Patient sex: M
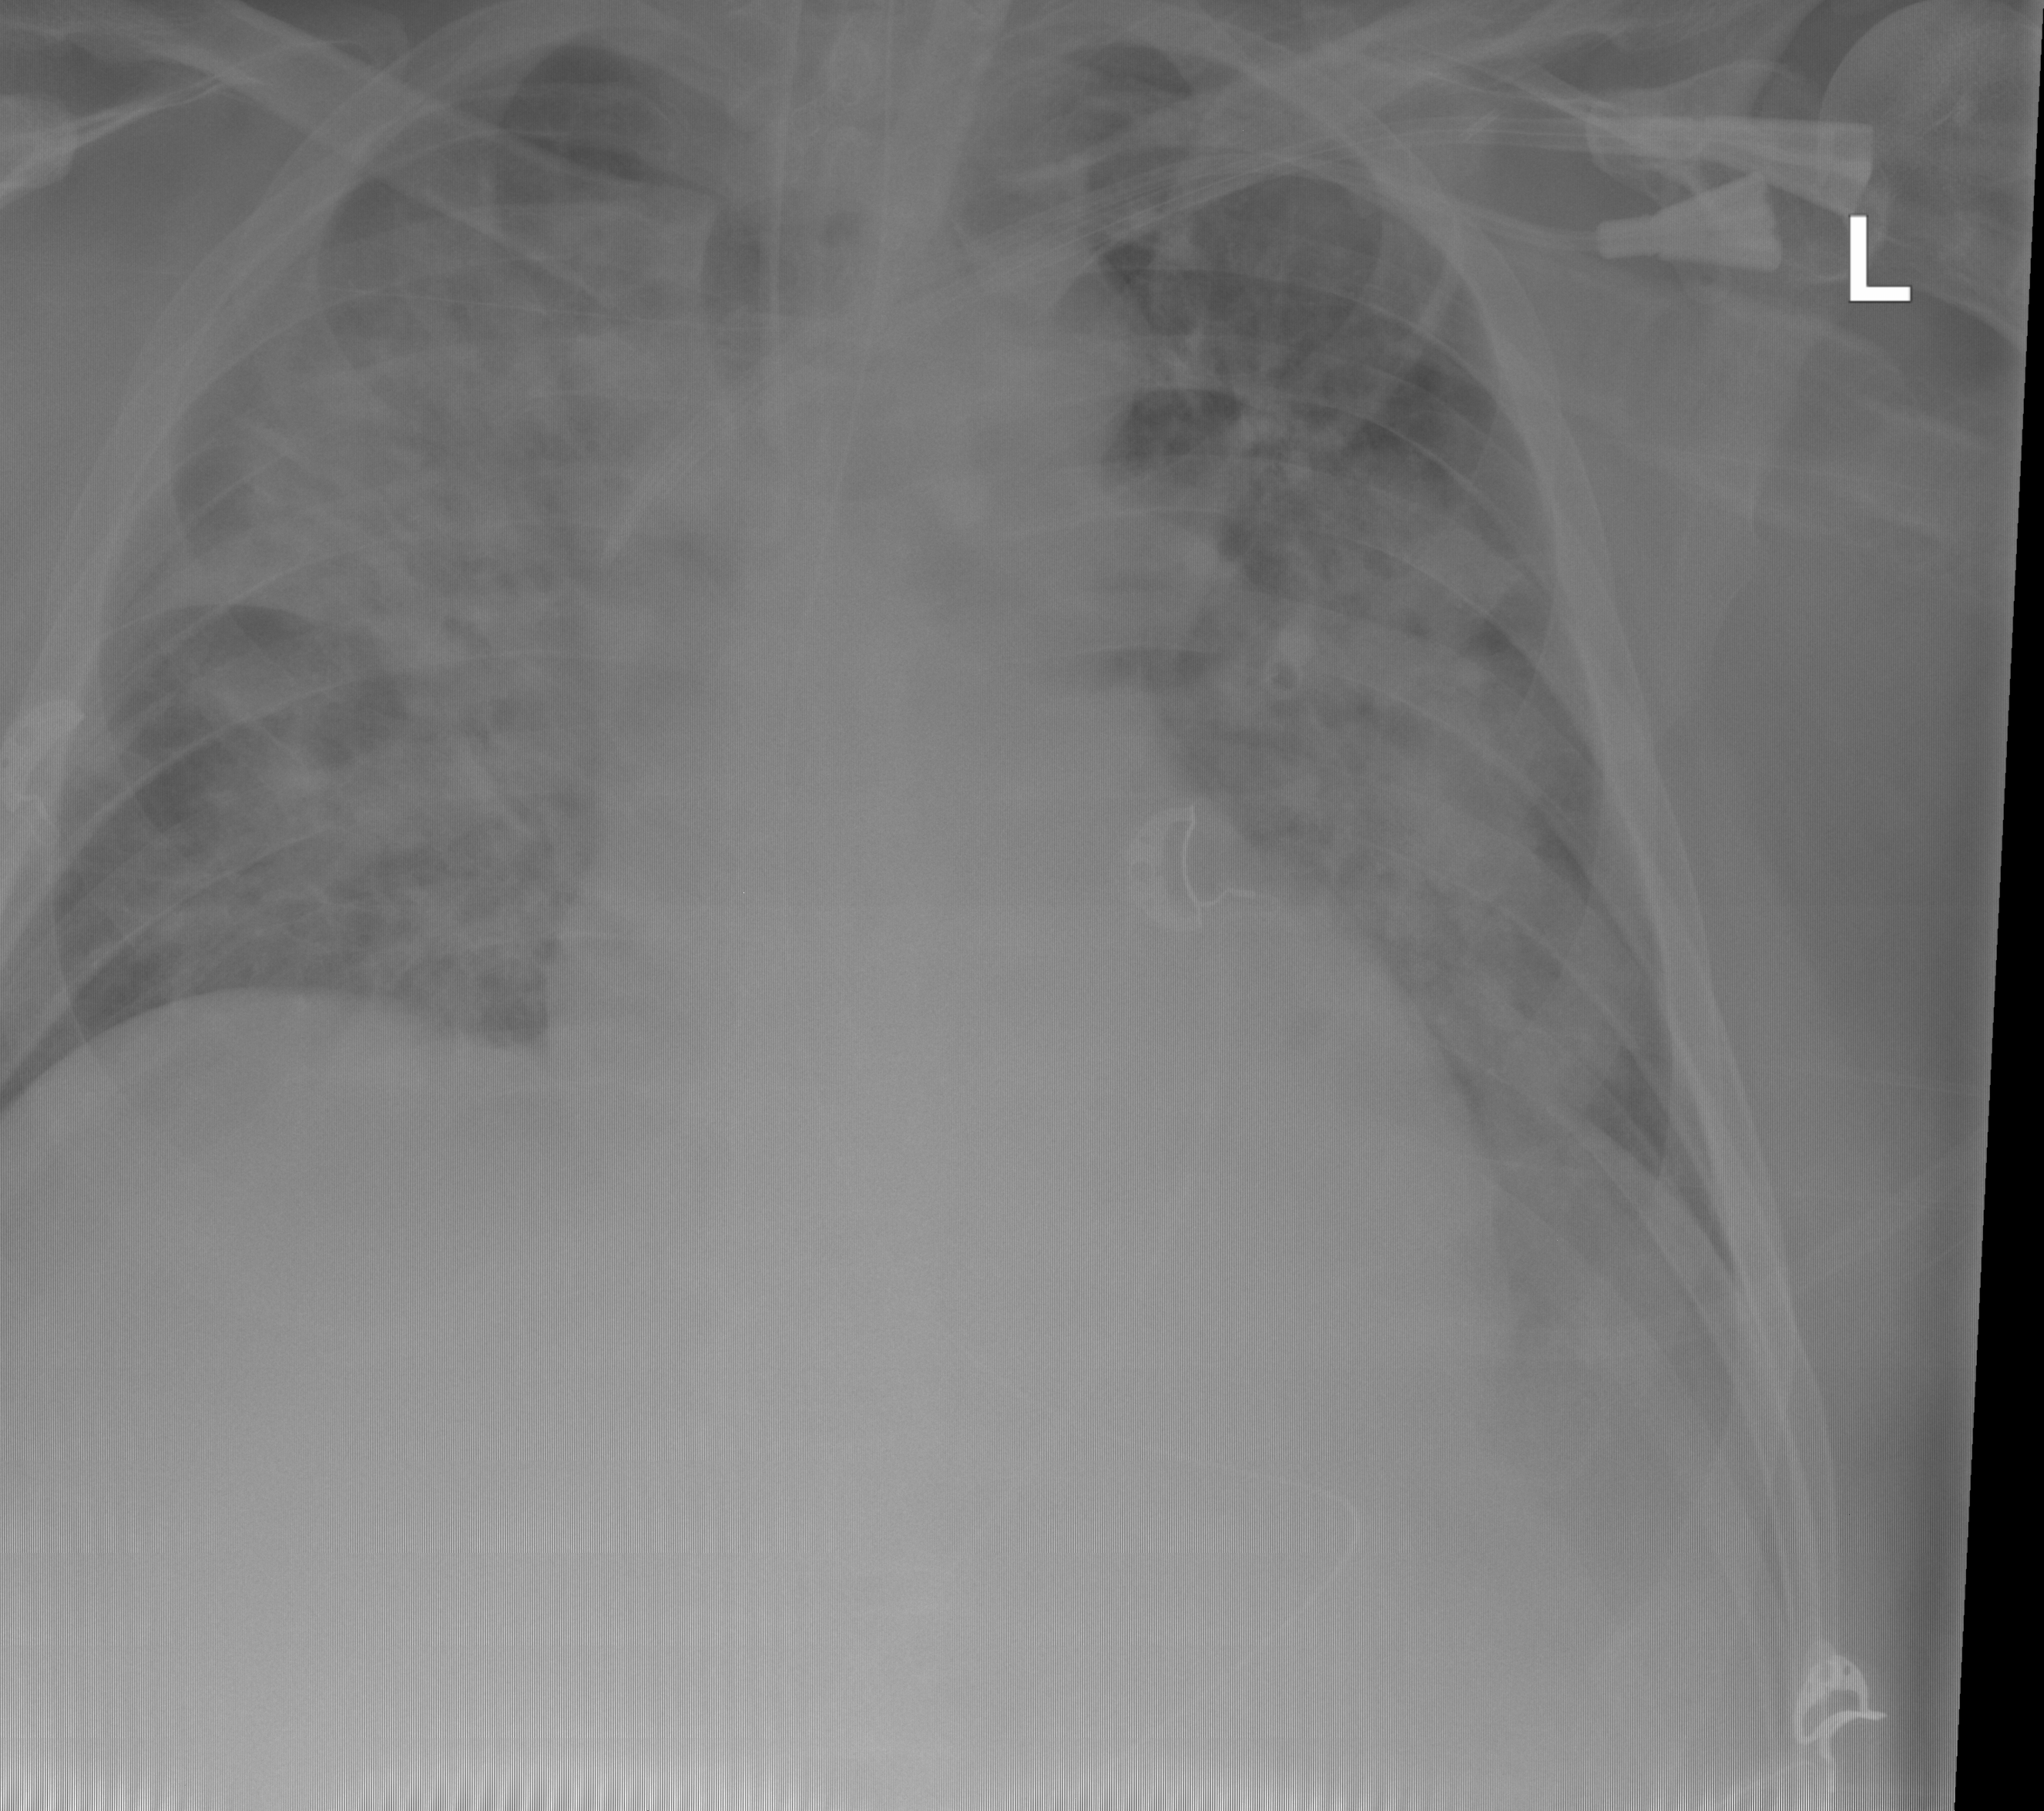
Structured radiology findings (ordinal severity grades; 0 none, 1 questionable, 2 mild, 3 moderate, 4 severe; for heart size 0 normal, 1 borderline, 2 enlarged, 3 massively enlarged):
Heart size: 0
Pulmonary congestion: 1
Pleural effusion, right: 2
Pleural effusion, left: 2
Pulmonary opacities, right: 3
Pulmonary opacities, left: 3
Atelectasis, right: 2
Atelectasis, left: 2